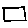
Label: square